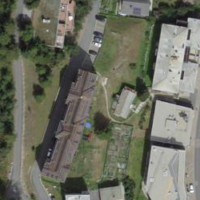
EUNIS habitat code: 54
Species observed at this site:
Turdus merula
Nucifraga caryocatactes
Fringilla coelebs
Periparus ater